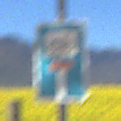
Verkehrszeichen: SackgasseRadverkehrDurchlaessig
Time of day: MorningAfternoon
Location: Outdoor (RoadRail)
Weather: Clear
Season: NotSpecified
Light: Natural